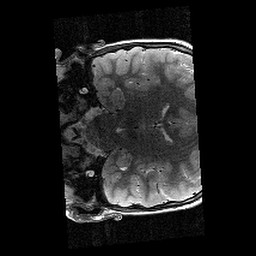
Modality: T2w
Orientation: coronal
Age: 9
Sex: male
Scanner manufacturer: siemens
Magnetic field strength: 3 T
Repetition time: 9.23 s
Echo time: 0.067 s